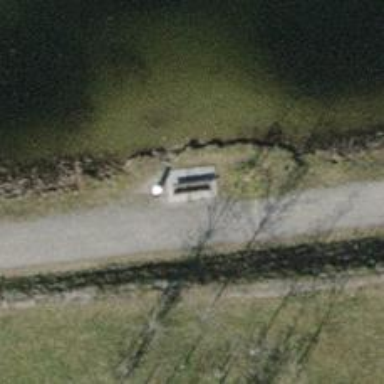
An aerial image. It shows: Bench for seating.